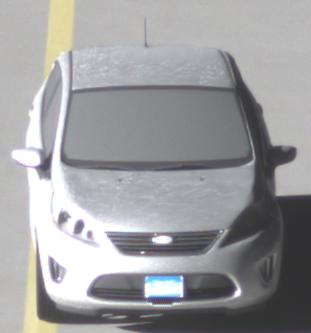
Make: Ford
Model: Fiesta
Detailed model: ’09 Sedan (seventh series)
Model produced from: 2010
Model produced until: 2017
Doors: 4
Color: white
Road condition: wet road
Daytime: morning or afternoon
Contrast: high contrast